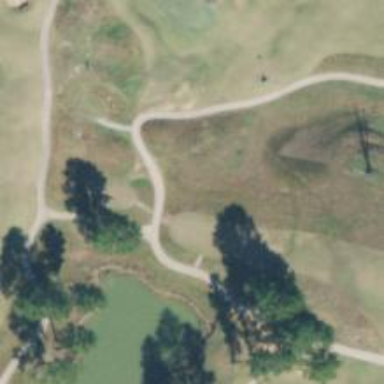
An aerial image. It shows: Service road used as golf cart path.